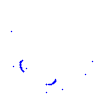
Particle: pion